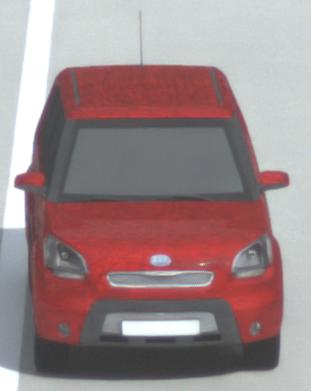
Make: KIA
Model: Soul 1.6
Detailed model: Soul (AM)
Model produced from: 2009/02
Model produced until: 2009/11
Doors: 5
Color: red
Road condition: dry road
Daytime: morning or afternoon
Contrast: low contrast